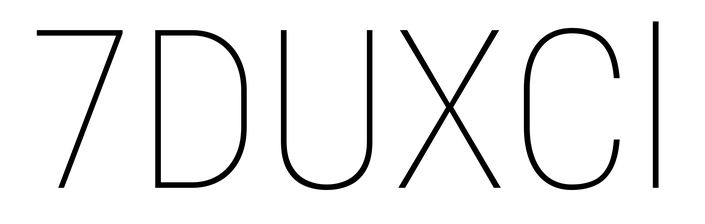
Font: Roboto_Condensed_Thin